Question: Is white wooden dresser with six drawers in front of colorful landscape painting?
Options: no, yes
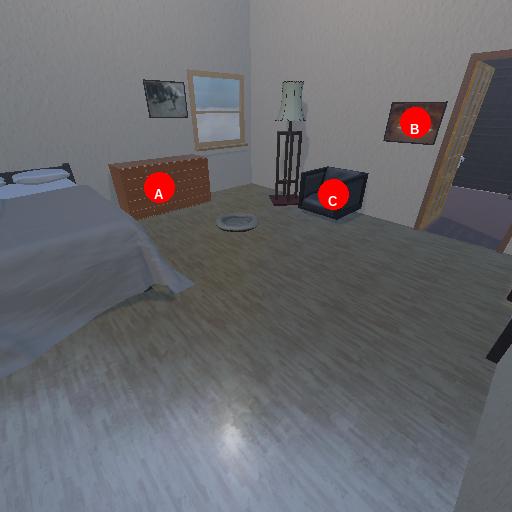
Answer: no